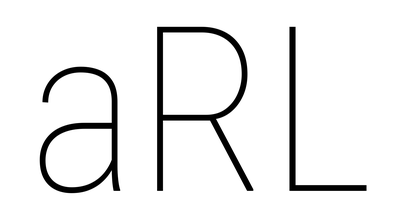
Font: Roboto_Condensed_Thin